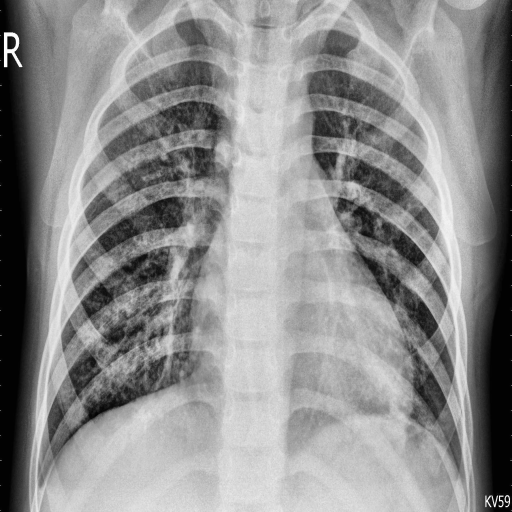
Finding: PNEUMONIA